Question: I have an idea, that is, I want to identify the letters in an image which may be .bmp or .jpg.
For example, here is an .bmp image with a letter 'S' in it. What I want to do is to identify the letter using Python.

It's kinda similar with those Questions about 'auth code recognition', and I read some of those Q's, but still can't figure what to do.
Any advice is appreciated.
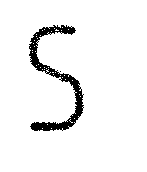
Answer: You're probably looking for the <URL> toolkit; it is commonly used for tasks where software must "recognize" some contents or features from images.